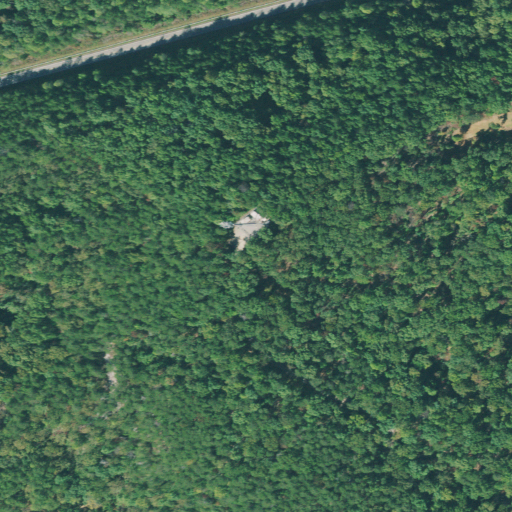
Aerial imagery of mountain in South Carolina named Gilstrap Mountain containing deciduous forest, mixed forest, evergreen forest, open development, open water, medium intensity development, shrub, and low intensity development